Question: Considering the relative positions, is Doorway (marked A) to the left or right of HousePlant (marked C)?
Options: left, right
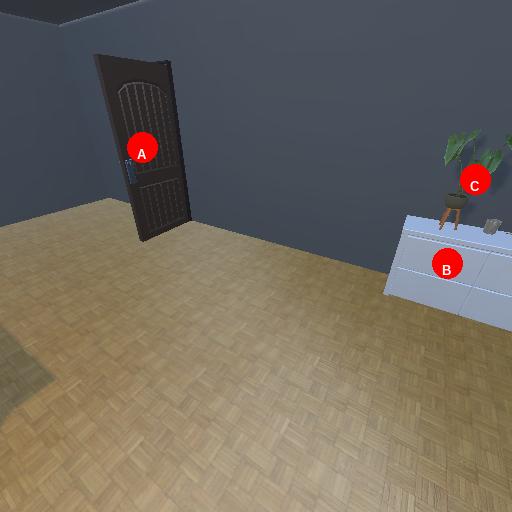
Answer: left